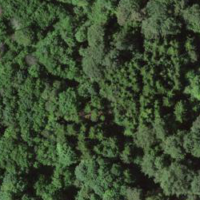
EUNIS habitat code: 44
Species observed at this site:
Circaea lutetiana